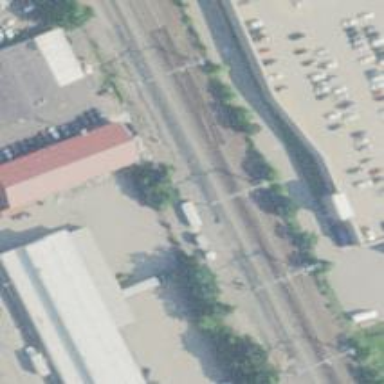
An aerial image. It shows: Railway track with contact line for electrification.